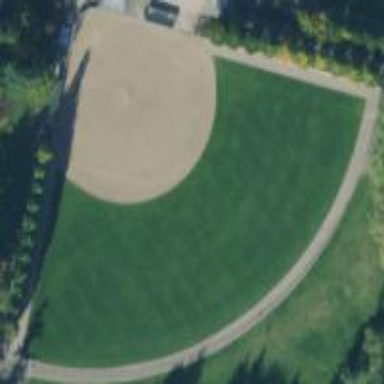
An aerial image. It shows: Baseball pitch for leisure and sports activities.